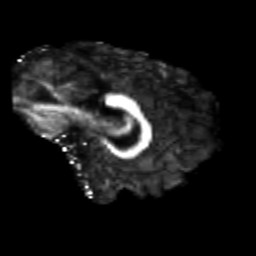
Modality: FA
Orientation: sagittal
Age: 24
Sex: male
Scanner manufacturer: siemens
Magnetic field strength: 3 T
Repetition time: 3.5 s
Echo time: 0.125 s